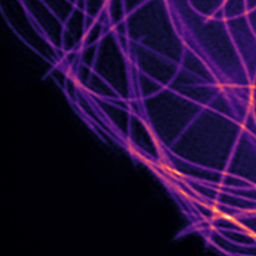
Label: Super-resolution Microtubules image